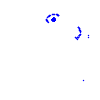
Particle: electron